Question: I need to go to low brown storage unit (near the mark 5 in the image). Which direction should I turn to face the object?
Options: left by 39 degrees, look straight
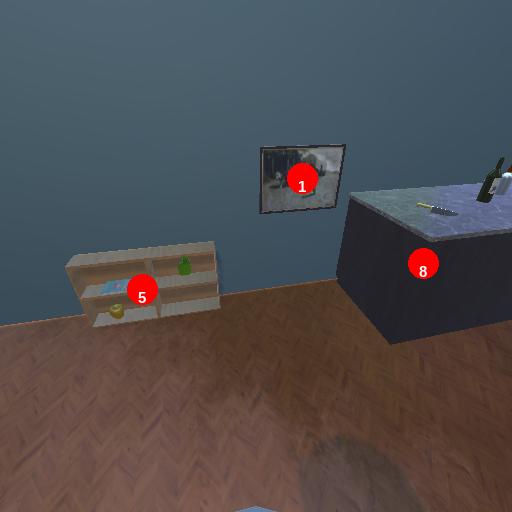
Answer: left by 39 degrees